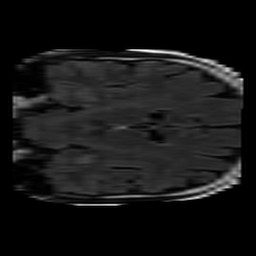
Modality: FLAIR
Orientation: coronal
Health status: ill
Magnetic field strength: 3 T